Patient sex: M
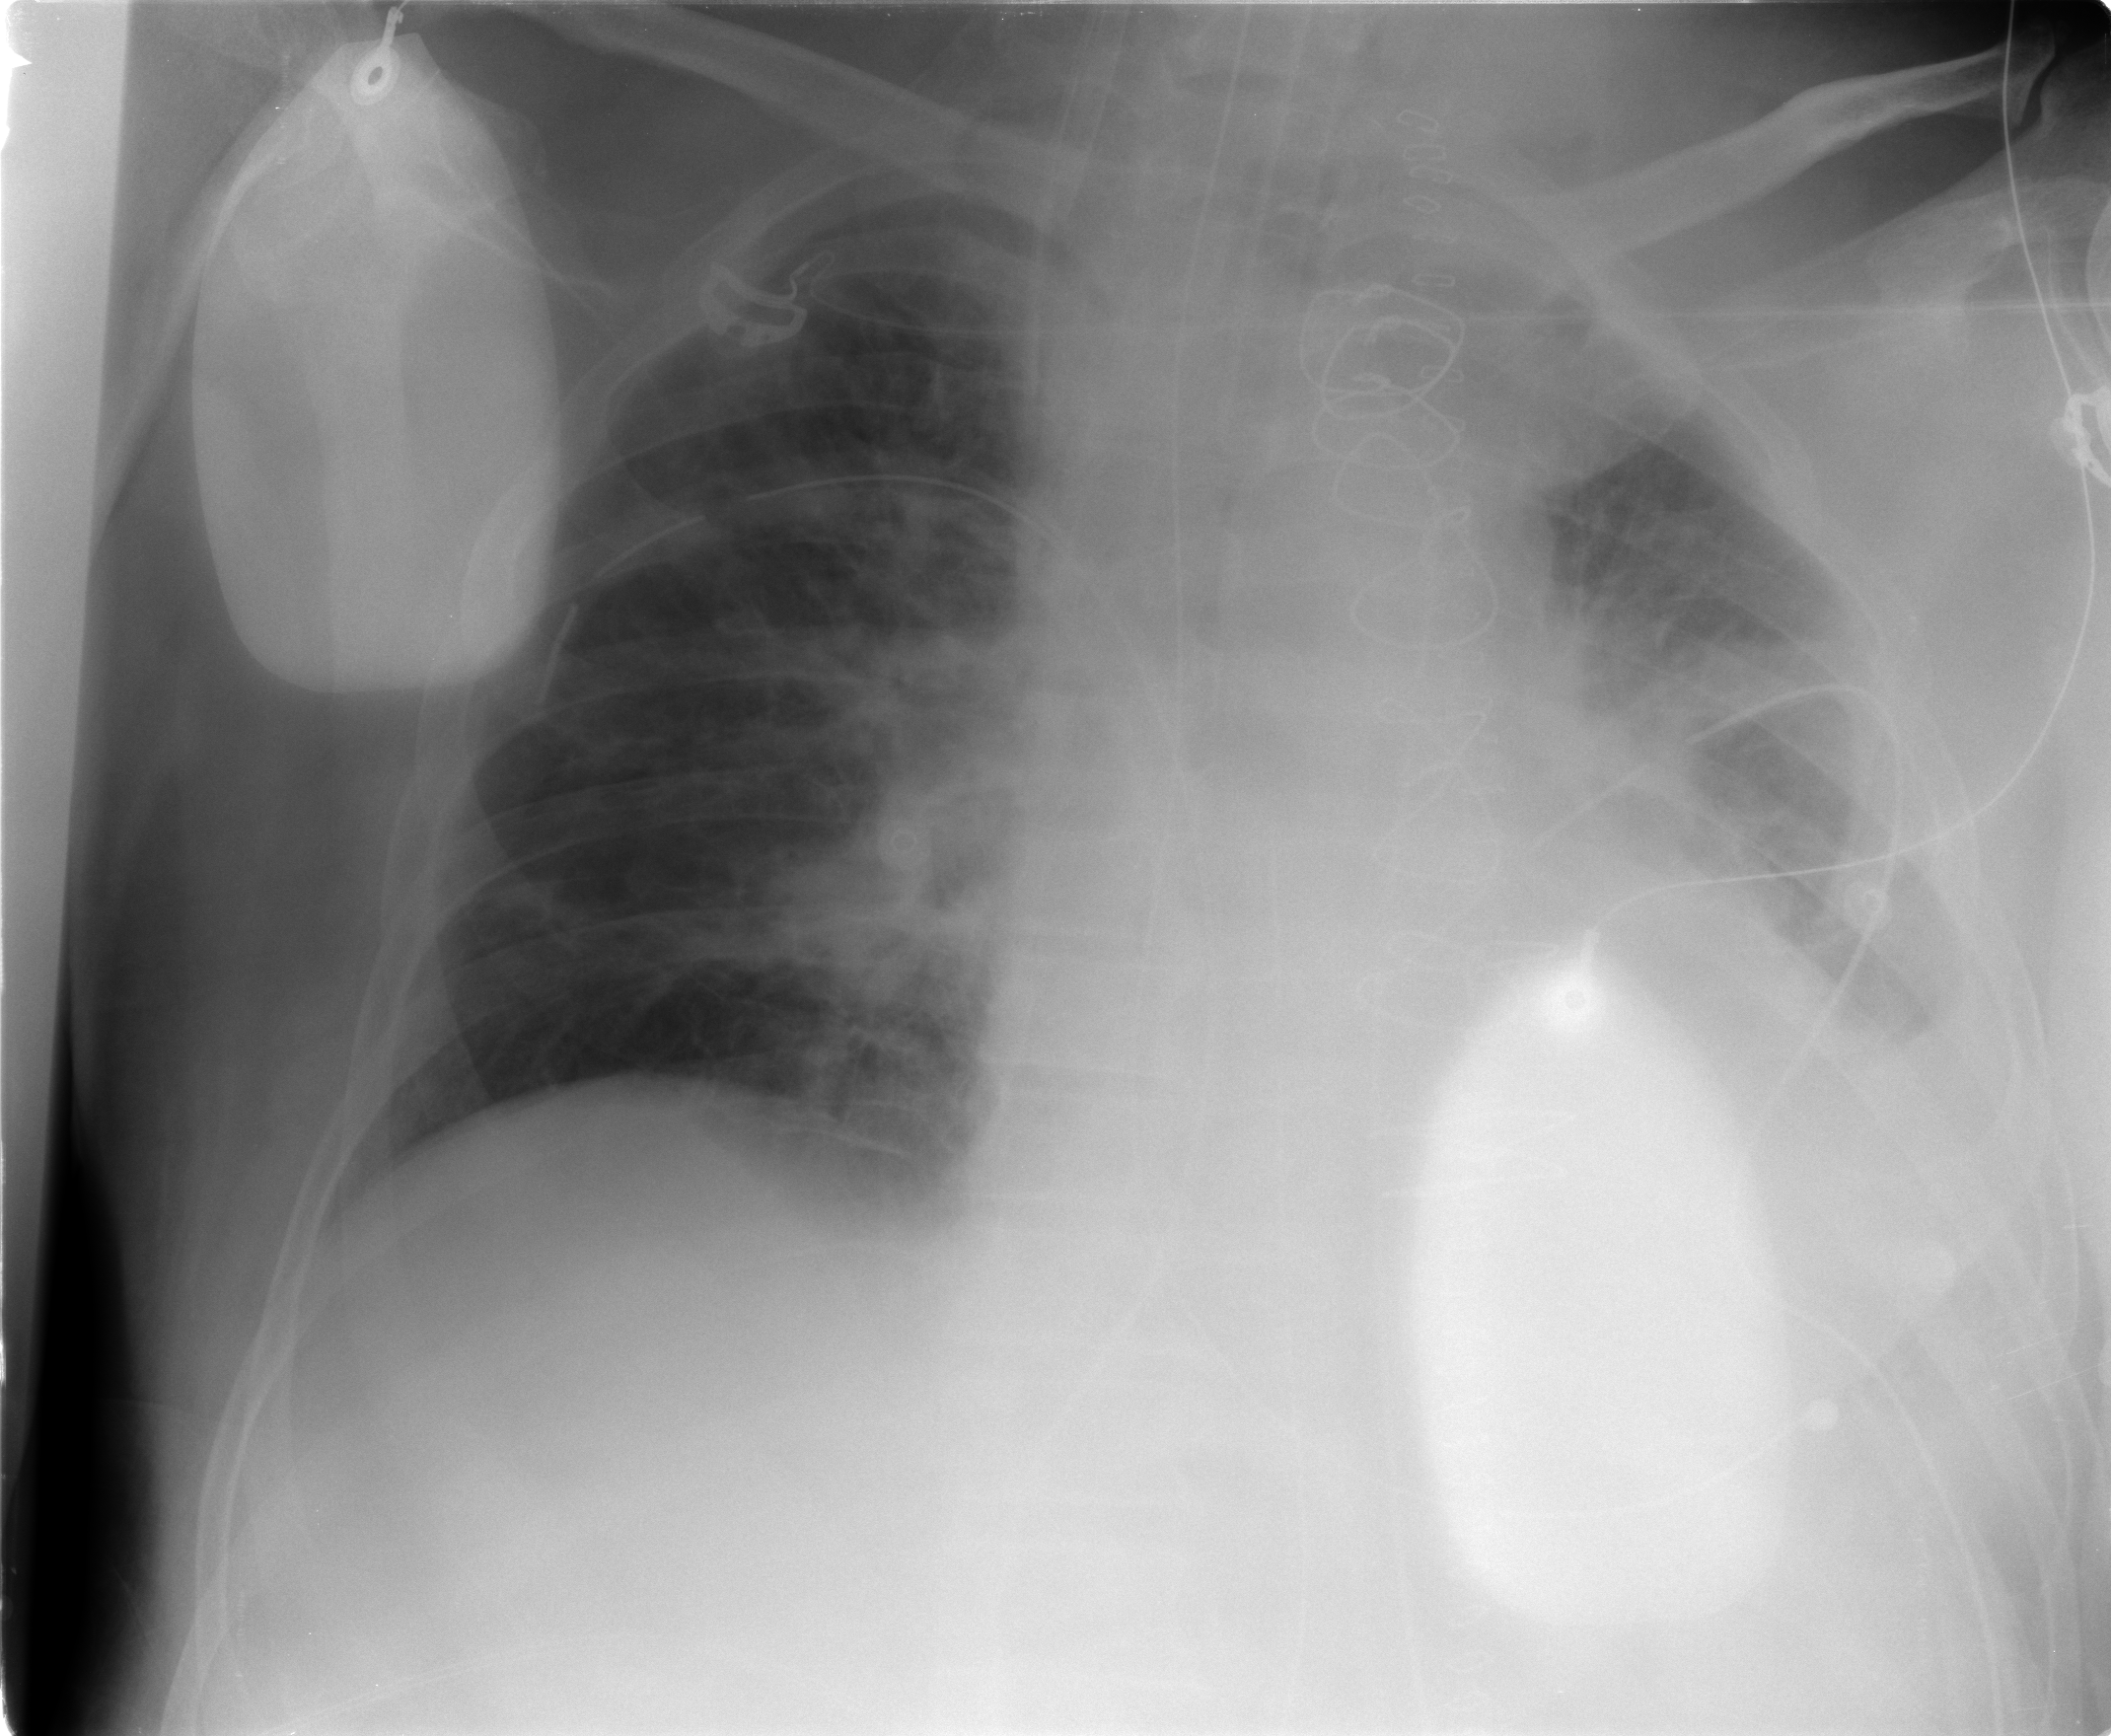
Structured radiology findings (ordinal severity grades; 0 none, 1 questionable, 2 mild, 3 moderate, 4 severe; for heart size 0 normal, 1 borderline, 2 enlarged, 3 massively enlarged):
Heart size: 2
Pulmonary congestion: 3
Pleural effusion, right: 0
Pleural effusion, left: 3
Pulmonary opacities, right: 2
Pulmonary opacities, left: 2
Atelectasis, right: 2
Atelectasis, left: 2